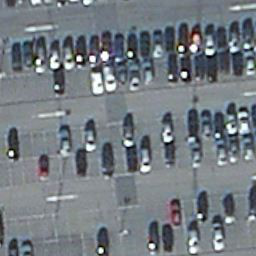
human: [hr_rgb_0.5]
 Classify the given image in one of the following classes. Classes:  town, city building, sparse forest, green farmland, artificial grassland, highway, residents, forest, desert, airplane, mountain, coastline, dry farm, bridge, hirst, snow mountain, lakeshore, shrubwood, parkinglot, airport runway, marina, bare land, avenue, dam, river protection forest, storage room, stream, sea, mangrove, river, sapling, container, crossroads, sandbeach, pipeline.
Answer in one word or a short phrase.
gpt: parkinglot